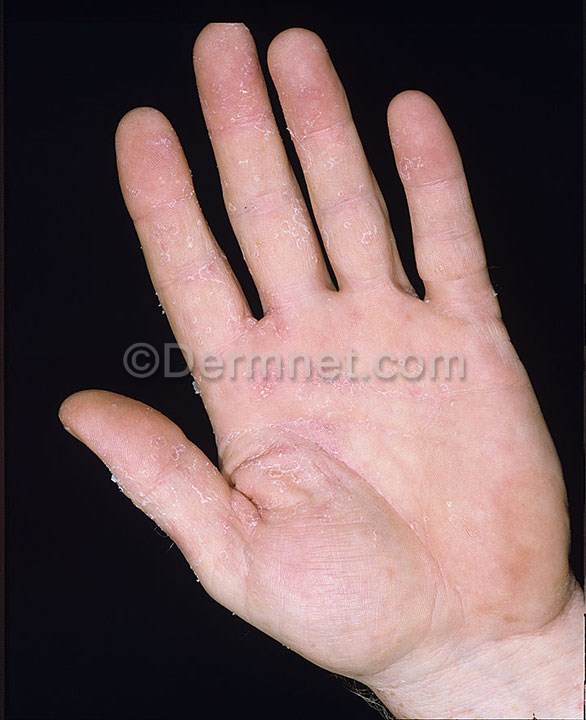
Disease: Eczema Photos